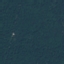
Label: Forest